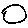
Label: circle